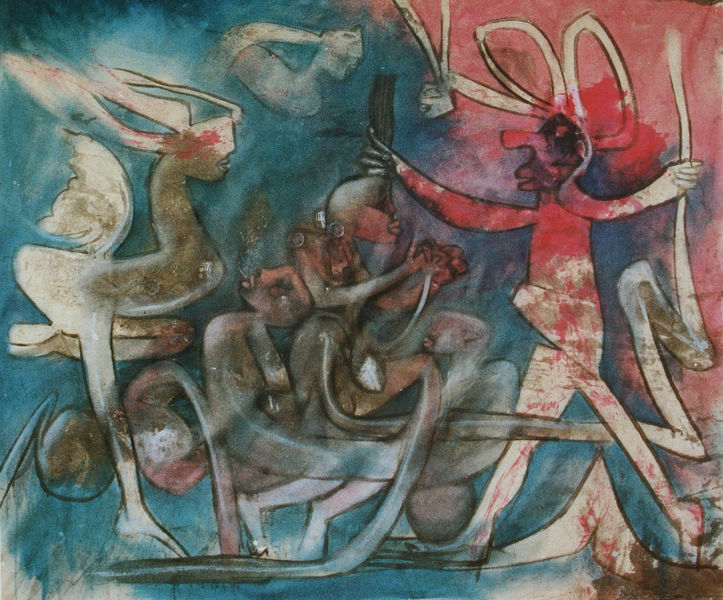
Titel: Africa la futura, Afrika, das Zukünftige
Künstler: Roberto Matta
Standort: Italien
Institution: Privatsammlung
Schlagwörter: akt, blau, dunkel, flügel, gemälde, gruppe, hand, himmel, kampf, kopf, körper, mann, nackt, vogel, wasser, weiß, aquarell, frauen, kubismus, kubistisch, menschen, bewegung, braun, bunt, frau, grau, haar, kreide, köpfe, mitte, mund, männer, nase, profil, schwarz, szene, zeichnung, eis, rot, tier, tiere, expressionismus, malerei, masse, schleife, tanz, gesichter, arme, augen, halten, mensch, silber, fünf, hals, hände, kalt, vögel, wind, rauch, auge, figur, gold, haare, musik, tanzen, kontrast, lippe, rosa, boot, kreis, pferd, rund, affe, chaos, engel, hase, beine, schwanz, bein, füße, hintern, wellen, papier, schwan, moderne, warm, abstrakt, afrika, fläche, flächen, modern, farbe, formen, grafik, linien, primitivismus, van gogh, figuren, gewalt, krieg, luft, wild, wandmalerei, liegend, striche, abstraktion, surreal, umriss, leiber, futurismus, schwarze, wasserfarben, blut, krank, maske, linie, haufen, kontur, traum, sex, comic, raub, streit, durcheinander, gespenst, schlange, mythologie, pinsel, fleck, verschwommen, dynamisch, moor, picasso, götter, hölle, teufel, gefangene, wesen, krieger, vision, fabelwesen, schlangen, menschengruppe, volute, schlitten, opfer, sirene, bänder, anbetung, geflügelt, schlängeln, stier, jenseits, figürlich, pegasus, geometrie, tänzer, verbogen, primitiv, chagall, sphinx, groteske, totem, blauweiß, lasierend, zweidimensional, überfahrt, farbkontrast, kult, masken, schlauch, schuld, kantig, aufeinander, höhlenmalerei, roter mann, afrikanisch, archaisch, spät, balzen, urmensch, carra, abstraktr, afrikanerinen, afrikanerinnen, afrka, auseinandersetzung, farbantithese, farbwechseln, foguren, französische nationalfarben, geraubte, geschmecklos, komplimentärfarben, leichenblass, längungen, mord & totschlag, negger, pferdemensch, primitive kunst, schlangenmenschen, unterordnen, verrenkungen, verschlingungs, verschrämkung